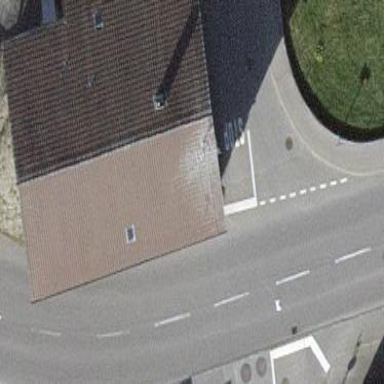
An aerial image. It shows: Building that houses restaurant.